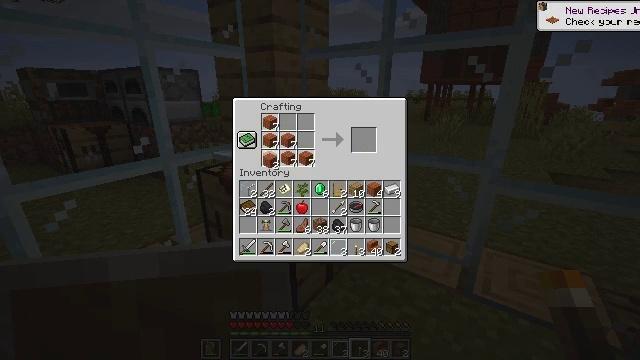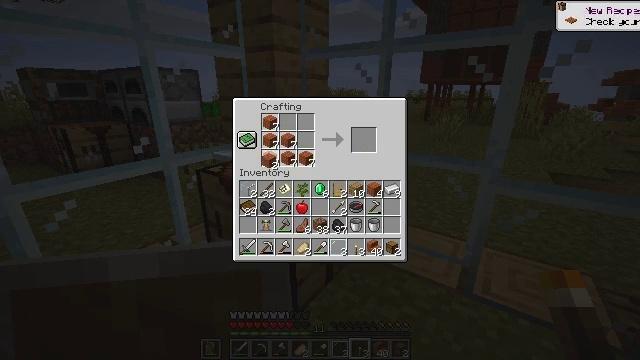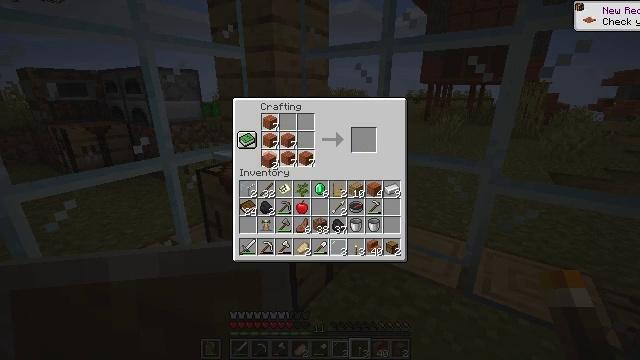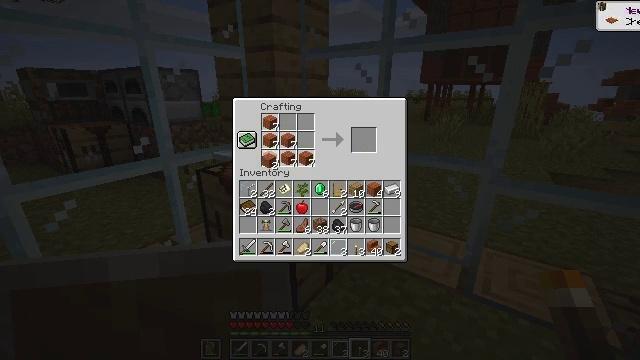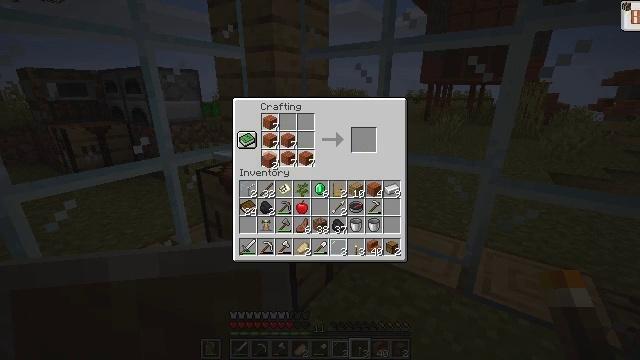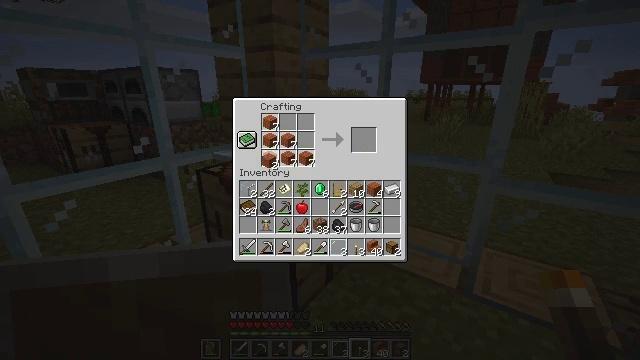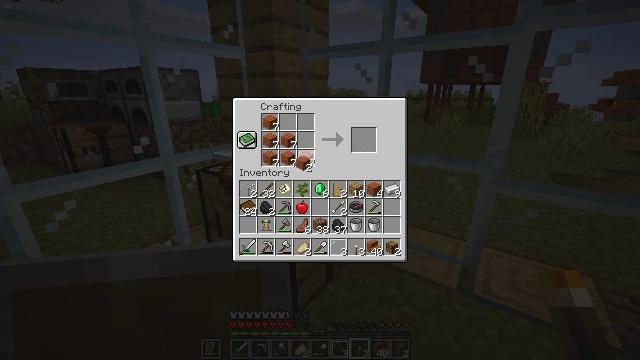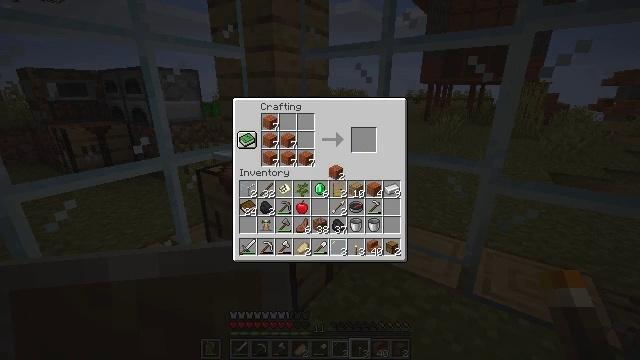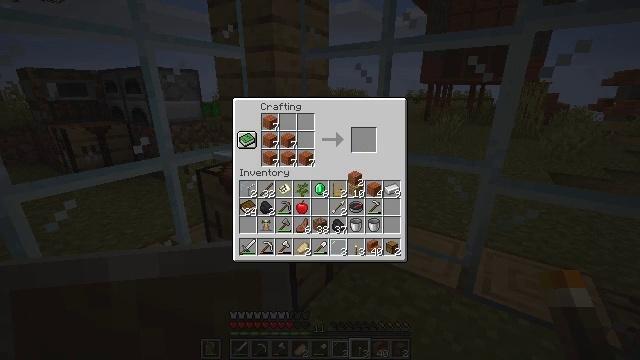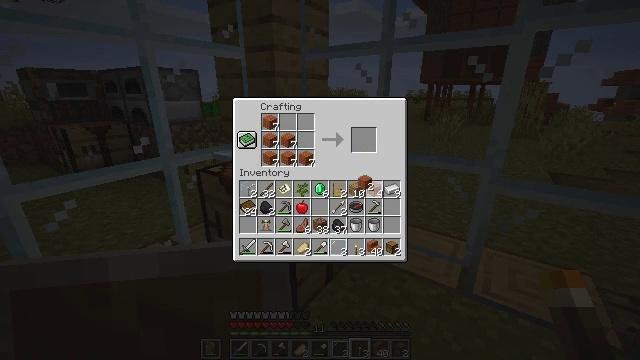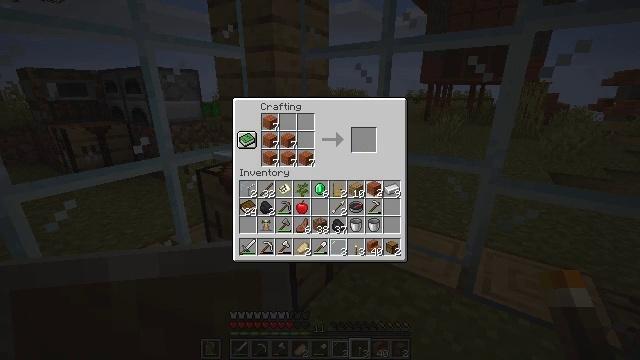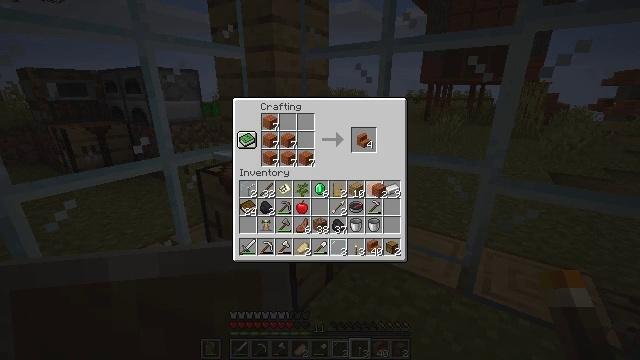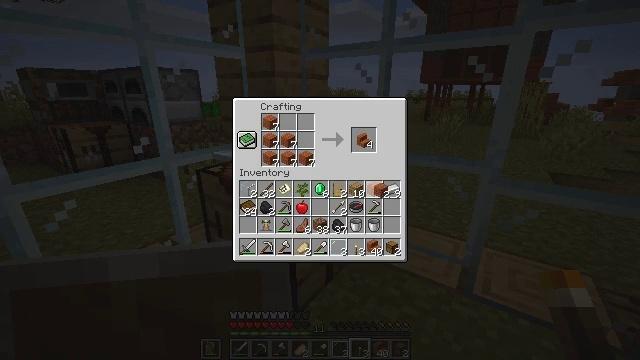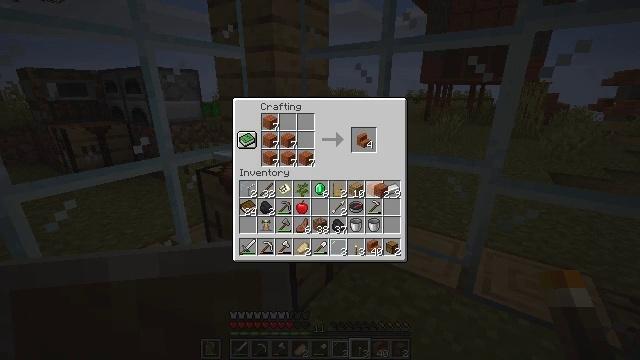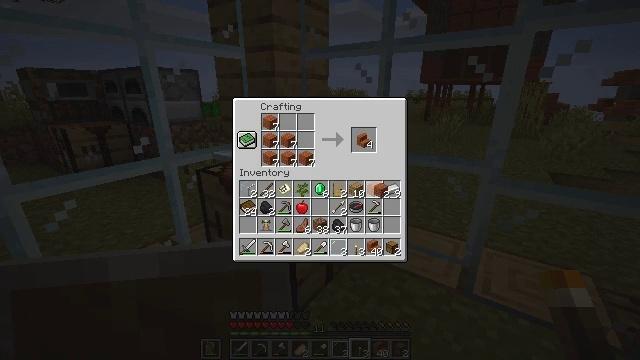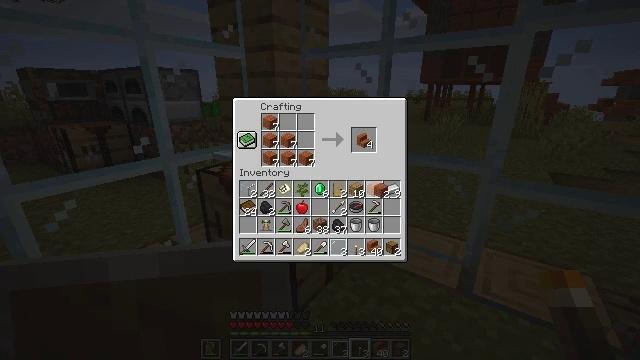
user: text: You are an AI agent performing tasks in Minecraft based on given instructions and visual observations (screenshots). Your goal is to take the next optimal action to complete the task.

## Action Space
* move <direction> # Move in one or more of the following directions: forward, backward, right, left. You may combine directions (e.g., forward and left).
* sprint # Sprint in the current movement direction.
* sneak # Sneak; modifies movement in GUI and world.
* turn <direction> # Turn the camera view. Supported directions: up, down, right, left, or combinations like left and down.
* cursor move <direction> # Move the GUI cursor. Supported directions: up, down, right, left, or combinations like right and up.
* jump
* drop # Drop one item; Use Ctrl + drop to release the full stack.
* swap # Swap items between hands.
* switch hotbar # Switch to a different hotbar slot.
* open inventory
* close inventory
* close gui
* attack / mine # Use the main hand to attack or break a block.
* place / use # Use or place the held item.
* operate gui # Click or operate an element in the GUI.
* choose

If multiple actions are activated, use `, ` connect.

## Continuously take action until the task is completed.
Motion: motion action
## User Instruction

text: Craft some acacia stairs.
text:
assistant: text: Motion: operate gui
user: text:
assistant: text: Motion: operate gui
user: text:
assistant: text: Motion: operate gui
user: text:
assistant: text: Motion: operate gui
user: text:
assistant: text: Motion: operate gui
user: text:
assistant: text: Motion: cursor move right
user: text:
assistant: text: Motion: cursor move right and down
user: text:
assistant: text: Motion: cursor move right
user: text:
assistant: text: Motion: cursor move right
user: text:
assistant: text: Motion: cursor move right
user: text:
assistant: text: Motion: no_op
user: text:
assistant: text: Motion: no_op
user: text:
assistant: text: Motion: operate gui
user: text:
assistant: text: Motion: operate gui
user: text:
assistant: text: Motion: operate gui
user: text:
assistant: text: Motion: no_op
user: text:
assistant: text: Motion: no_op
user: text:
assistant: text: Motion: no_op
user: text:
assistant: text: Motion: no_op
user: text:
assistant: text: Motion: no_op
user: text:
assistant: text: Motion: operate gui
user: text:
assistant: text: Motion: operate gui
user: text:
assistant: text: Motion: operate gui
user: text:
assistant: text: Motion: cursor move left and up
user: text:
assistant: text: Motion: cursor move left and up
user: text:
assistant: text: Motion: cursor move left and up
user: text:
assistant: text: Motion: cursor move left
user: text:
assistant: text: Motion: cursor move left
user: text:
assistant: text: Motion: cursor move left
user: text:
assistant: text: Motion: no_op